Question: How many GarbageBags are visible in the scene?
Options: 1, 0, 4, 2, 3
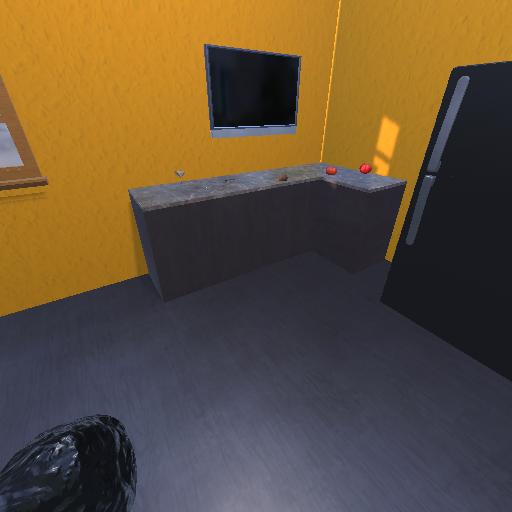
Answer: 1